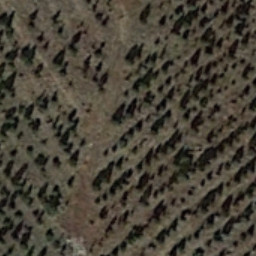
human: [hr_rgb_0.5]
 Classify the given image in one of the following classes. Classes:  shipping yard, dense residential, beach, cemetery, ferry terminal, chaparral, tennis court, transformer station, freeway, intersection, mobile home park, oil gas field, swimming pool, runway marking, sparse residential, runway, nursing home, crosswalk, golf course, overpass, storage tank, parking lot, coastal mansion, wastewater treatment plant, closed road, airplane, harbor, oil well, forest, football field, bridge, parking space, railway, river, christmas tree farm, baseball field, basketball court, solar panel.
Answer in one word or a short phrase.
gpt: christmas tree farm